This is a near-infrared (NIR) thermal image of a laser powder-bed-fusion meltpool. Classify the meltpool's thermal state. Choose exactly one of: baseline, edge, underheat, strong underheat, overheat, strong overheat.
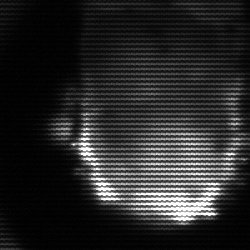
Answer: baseline